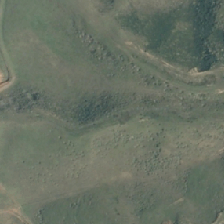
Land cover: high_producing_grassland